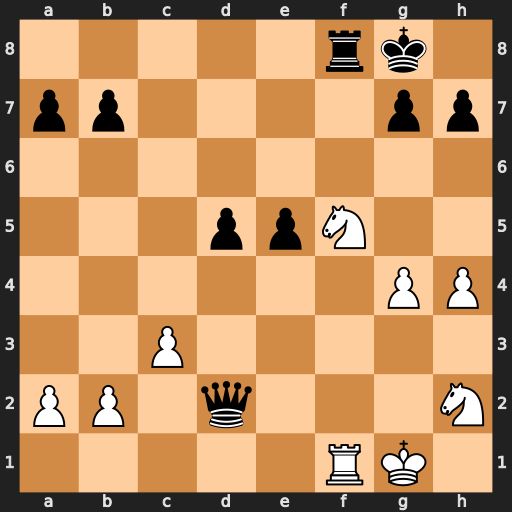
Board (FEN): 5rk1/pp4pp/8/3ppN2/6PP/2P5/PP1q3N/5RK1
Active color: w
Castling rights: -
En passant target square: -
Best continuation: Ne7+ Kh8 Rxf8#